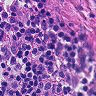
Metastatic tissue present: no